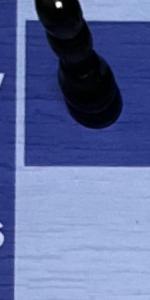
Label: Empty